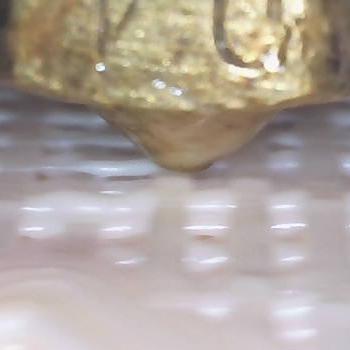
Flow rate: 42%